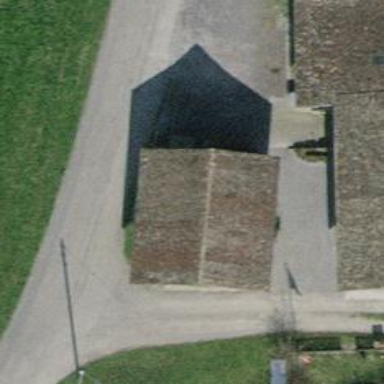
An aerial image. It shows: Farm shop.